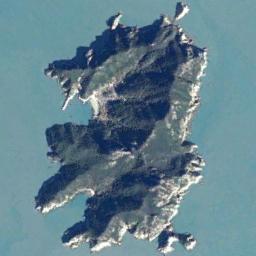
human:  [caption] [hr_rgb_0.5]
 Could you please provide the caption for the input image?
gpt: The land on the island is uneven .

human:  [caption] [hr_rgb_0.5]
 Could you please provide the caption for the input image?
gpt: The island with rugged terrain and dense vegetation is surrounded by green waters .

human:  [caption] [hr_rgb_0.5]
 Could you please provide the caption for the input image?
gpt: The island is very empty .

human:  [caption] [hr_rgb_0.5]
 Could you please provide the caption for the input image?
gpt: The irregularly shaped island is surrounded by blue sea water with mountains with green vegetation on the island .

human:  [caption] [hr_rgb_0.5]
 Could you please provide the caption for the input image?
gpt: There are mountains and green land on the island .